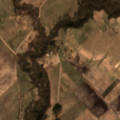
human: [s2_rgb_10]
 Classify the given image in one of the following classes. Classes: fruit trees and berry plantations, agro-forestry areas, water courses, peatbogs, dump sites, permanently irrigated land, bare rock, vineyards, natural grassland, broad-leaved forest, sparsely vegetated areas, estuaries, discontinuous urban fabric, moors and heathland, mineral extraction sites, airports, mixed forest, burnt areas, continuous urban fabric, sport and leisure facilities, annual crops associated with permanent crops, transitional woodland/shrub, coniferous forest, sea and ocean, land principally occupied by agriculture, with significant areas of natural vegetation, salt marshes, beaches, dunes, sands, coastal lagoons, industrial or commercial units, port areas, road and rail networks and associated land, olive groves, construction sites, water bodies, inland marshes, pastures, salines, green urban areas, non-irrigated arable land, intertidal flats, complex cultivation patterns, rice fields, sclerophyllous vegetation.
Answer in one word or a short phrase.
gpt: non-irrigated arable land, pastures, land principally occupied by agriculture, with significant areas of natural vegetation, broad-leaved forest